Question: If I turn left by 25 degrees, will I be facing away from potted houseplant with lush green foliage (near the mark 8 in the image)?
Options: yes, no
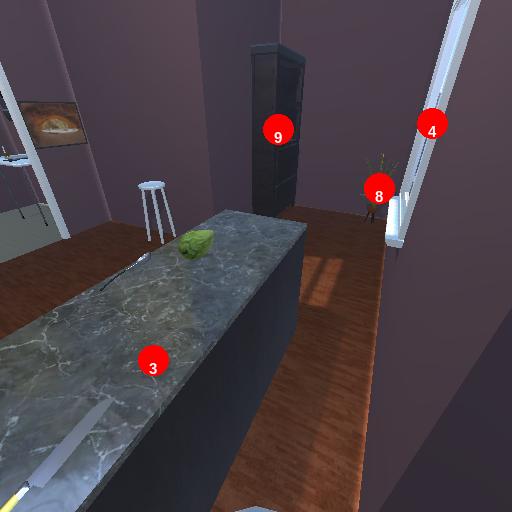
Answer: yes